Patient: sex F, age 75
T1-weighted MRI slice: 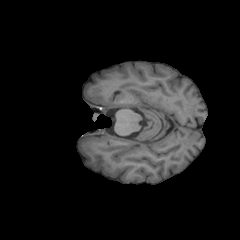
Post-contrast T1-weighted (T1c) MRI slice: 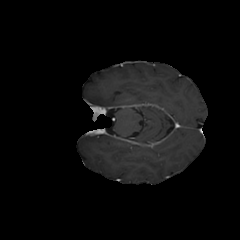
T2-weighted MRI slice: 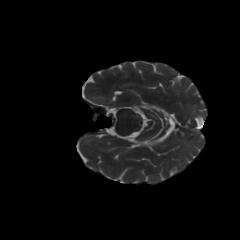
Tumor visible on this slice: no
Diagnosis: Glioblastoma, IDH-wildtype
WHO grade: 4